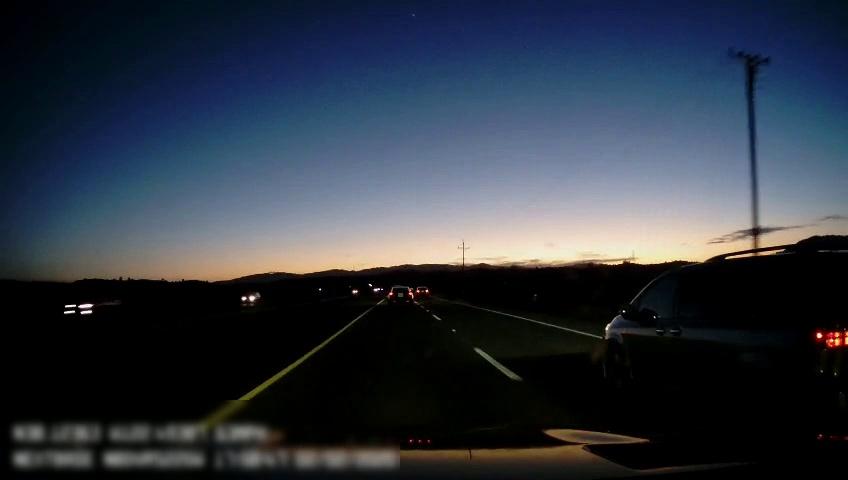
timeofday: Dusk/Dawn/Twilight
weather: Sunny
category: Drivable Space
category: Vehicles | Car
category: Vehicles | Car
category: Vehicles | SUV
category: Vehicles | SUV
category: Vehicles | SUV
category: Lanes | Current Lane
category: Lanes | Current Lane
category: Lanes | Current Lane